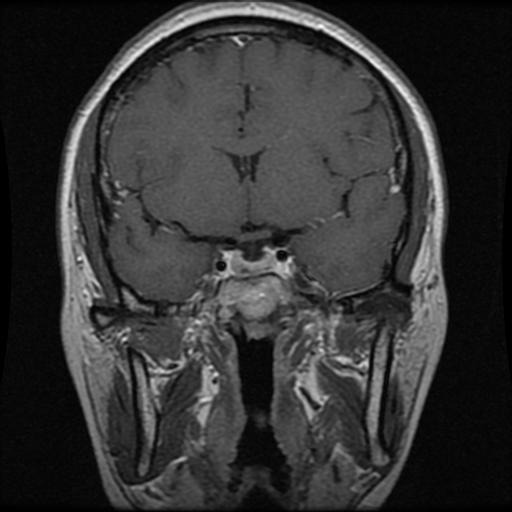
Label: pituitary